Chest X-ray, PA view. Patient: 48 years old, sex F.
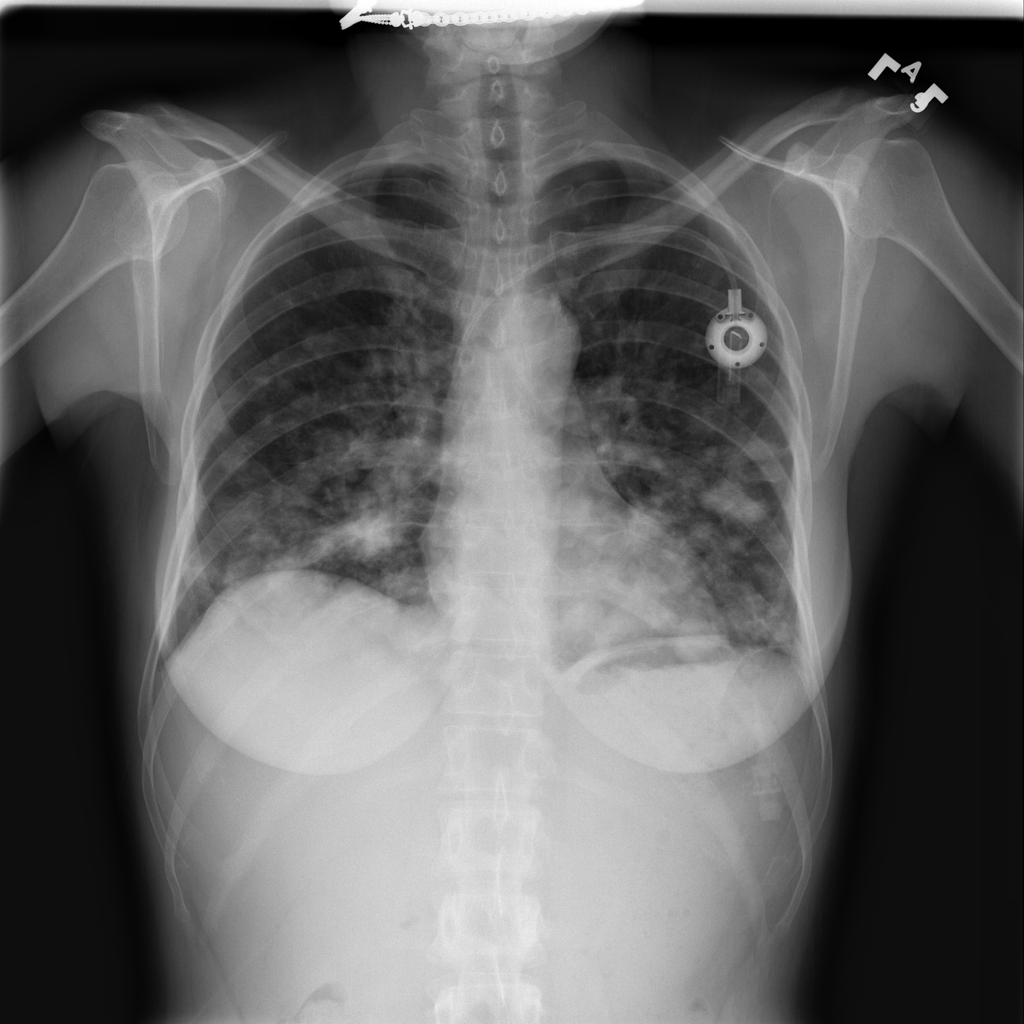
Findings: Infiltration, Nodule